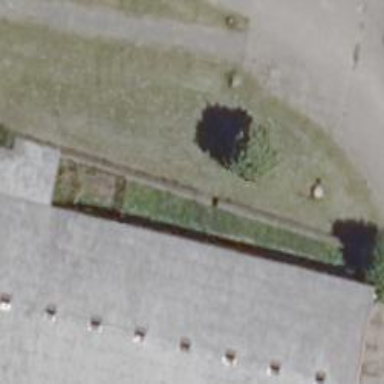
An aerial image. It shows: Single tag "natural: tree."